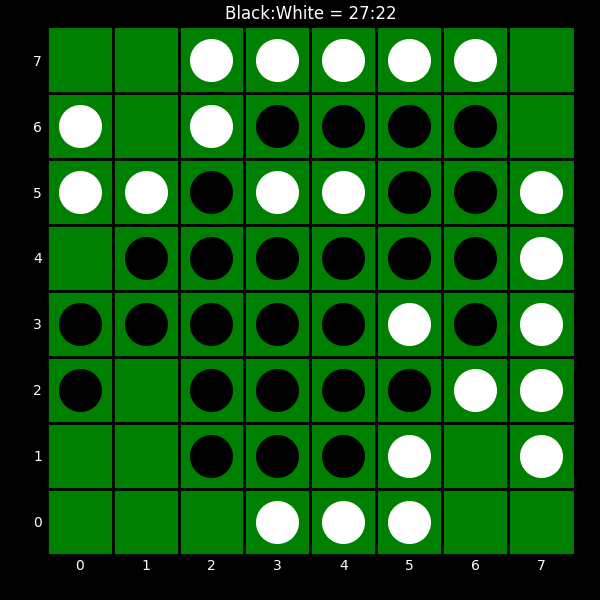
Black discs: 27
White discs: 22